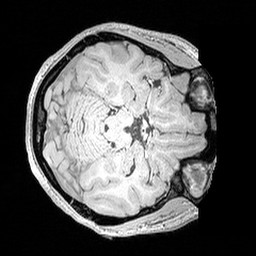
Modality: MP2RAGE
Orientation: axial
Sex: female
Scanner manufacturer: siemens
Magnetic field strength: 3 T
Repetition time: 5 s
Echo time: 0.00292 s